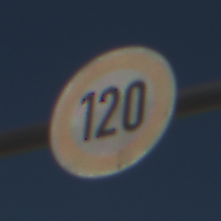
Verkehrszeichen: Geschwindigkeit120
Umgebung: Outdoor, Nature
Tageszeit: Midday
Wetter: Clear
Licht: Natural
Jahreszeit: Summer
Kontrast: HighContrast